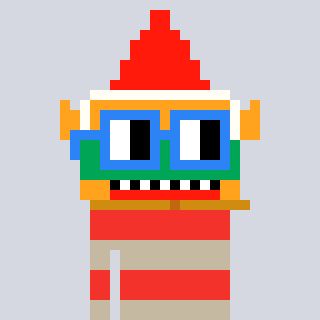
a pixel art character with square blue glasses, a gnome-shaped head and a bege-colored body on a cool background